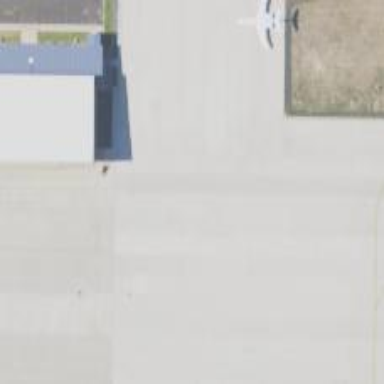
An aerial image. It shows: View of taxiway at the airport.